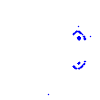
Particle: pion